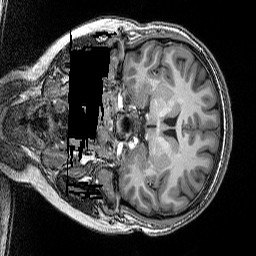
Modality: T1w
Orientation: coronal
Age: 19
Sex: female
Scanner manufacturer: siemens
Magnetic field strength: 3 T
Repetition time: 2.5 s
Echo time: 0.00343 s